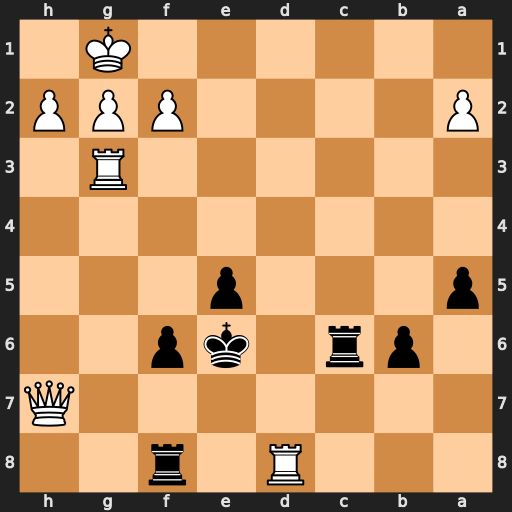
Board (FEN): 3R1r2/7Q/1pr1kp2/p3p3/8/6R1/P4PPP/6K1
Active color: b
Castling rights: -
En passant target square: -
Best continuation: Rc1+ Rd1 Rxd1#